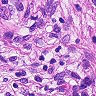
Metastatic tissue present: yes